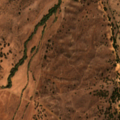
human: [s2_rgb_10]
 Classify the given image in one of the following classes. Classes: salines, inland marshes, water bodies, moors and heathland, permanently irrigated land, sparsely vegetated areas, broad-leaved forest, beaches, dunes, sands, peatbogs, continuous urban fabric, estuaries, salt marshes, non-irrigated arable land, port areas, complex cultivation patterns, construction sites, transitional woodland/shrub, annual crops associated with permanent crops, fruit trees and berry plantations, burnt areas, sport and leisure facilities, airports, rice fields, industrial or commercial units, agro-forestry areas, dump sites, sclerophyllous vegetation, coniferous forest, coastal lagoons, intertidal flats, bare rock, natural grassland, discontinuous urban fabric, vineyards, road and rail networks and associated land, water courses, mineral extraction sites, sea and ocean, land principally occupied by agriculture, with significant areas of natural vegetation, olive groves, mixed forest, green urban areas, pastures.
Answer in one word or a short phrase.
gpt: non-irrigated arable land, pastures, agro-forestry areas, transitional woodland/shrub